A time-domain waveform of one vibration snapshot from a rolling-element bearing is shown. Determine the bearing's health state. Answer with exactly one of: normal, inner_race, outer_race, ball.
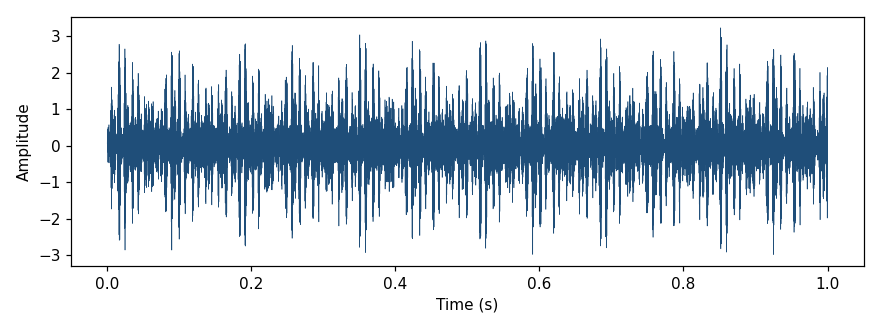
Answer: outer_race